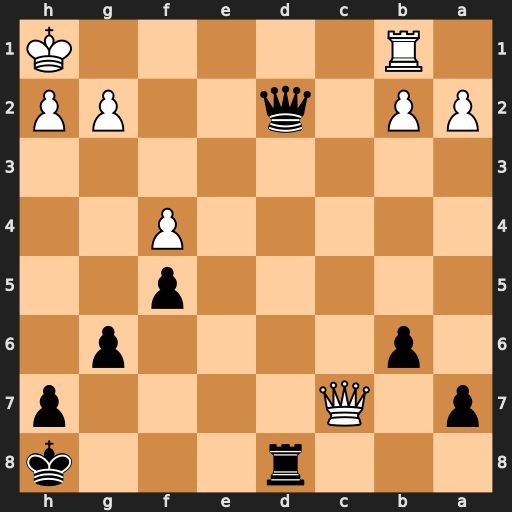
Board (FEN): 3r3k/p1Q4p/1p4p1/5p2/5P2/8/PP1q2PP/1R5K
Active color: b
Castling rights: -
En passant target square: -
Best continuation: Qd1+ Rxd1 Rxd1#